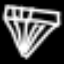
Label: diamond